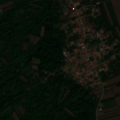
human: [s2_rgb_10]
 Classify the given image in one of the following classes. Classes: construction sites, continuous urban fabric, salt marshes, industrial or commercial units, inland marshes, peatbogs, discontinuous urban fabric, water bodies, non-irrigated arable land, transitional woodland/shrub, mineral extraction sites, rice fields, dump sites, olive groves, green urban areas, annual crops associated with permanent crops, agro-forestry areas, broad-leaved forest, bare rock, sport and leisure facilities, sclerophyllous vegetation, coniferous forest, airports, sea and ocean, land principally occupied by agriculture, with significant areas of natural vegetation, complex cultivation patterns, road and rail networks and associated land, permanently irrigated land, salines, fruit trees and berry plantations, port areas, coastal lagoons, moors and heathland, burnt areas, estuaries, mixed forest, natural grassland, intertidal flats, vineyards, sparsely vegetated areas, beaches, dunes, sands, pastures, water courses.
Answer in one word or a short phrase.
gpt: discontinuous urban fabric, non-irrigated arable land, land principally occupied by agriculture, with significant areas of natural vegetation, broad-leaved forest, transitional woodland/shrub